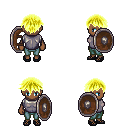
a pixel art fantasy rpg character, female body template, human, dark skin, steel chest armor, teal pants, gold short bangs hairstyle, ghillies, shield, four views (front, back, left, right), 2x2 character sprite sheet, small pixel art, hard edges, no anti-aliasing